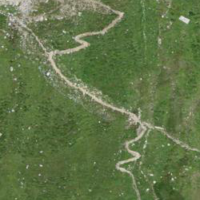
EUNIS habitat code: 26
Species observed at this site:
Rhododendron ferrugineum